I will show an image sequence of human cooking. I have annotated the images with numbered circles. Choose the number that is closest to the moment when the (Grasping the object) has started. You are a five-time world champion in this game. Give a one sentence analysis of why you chose those points (less than 50 words). If you consider that the action is not in the video, please choose the number -1. Provide your answer at the end in a json file of this format: {"points": []}
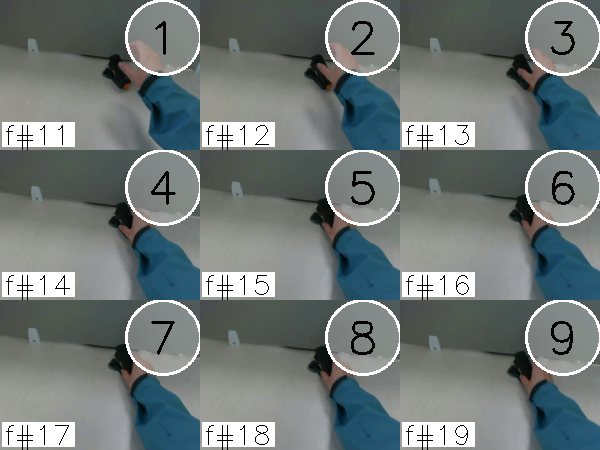
Frame 5 shows the clearest moment of hand-object contact.
{"points": [5]}